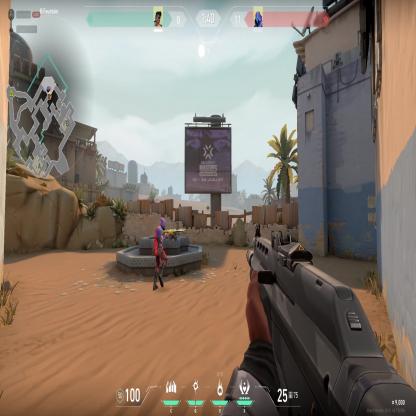
Label: enemy